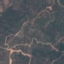
Label: HerbaceousVegetation